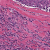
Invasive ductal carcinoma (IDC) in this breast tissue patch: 1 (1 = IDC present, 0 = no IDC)